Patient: sex F, age 67
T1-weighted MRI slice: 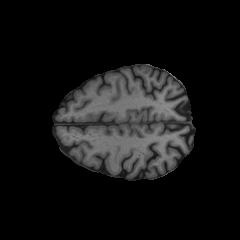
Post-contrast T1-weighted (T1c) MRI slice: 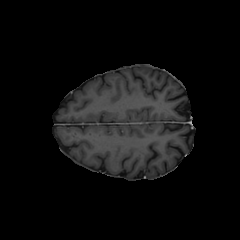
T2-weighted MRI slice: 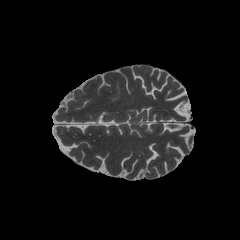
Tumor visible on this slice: no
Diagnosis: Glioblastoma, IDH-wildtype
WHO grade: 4